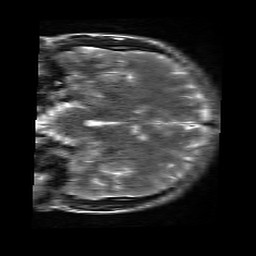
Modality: T2w
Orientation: coronal
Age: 22
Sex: male
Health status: healthy
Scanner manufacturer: siemens
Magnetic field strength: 3 T
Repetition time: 4.01 s
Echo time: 0.116 s